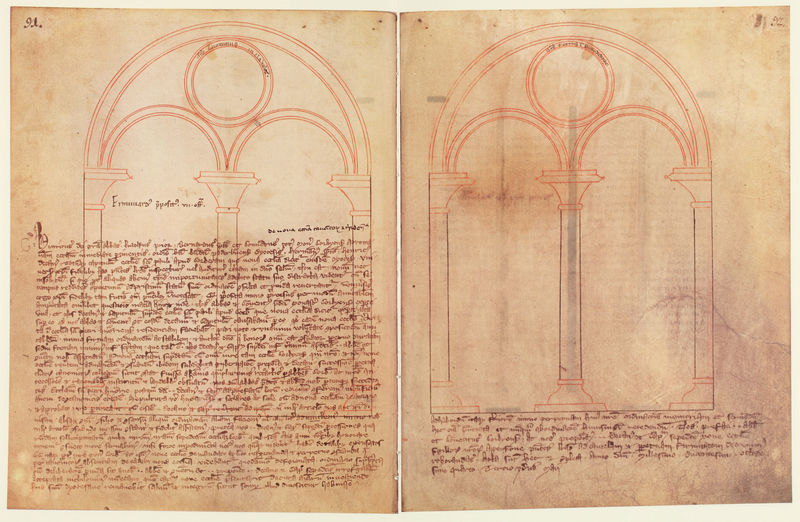
Titel: Liber Vitae der Abtei Corvey
Institution: Münster, Staatsarchiv
Schlagwörter: blätter, fenster, schwarz, skizze, säule, säulen, zeichnung, rot, beige, architektur, signatur, kirche, blatt, gotik, kreis, rund, schrift, papier, bogen, studie, vergilbt, rundbogen, kuppel, tor, bögen, arkade, buch, torbogen, seite, text, kreise, beschriftung, entwurf, tinte, kapitell, fleck, buchseite, pergament, seiten, gotisch, mittelalter, konstruktion, fleckig, vorlage, skizzen, buchseiten, rötel, fraktur, bau, handschrift, wort, kapitel, kleeblatt, proportionen, traktat, zeichnungen, zeichung, romanisch, latein, rondo, wörter, würfelkapitell, manuskript, 21, text schrift, 22, manusrkript, initiallien